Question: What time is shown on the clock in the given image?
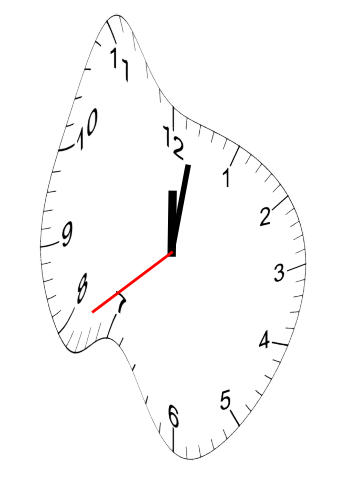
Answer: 12:01:39